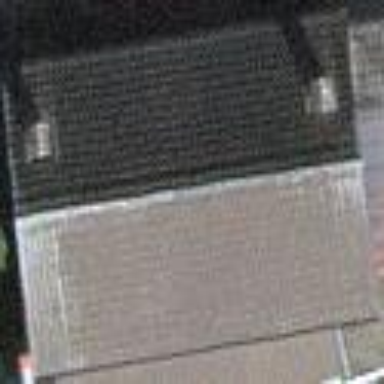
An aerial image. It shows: Building with gabled roof.